Question: I have installed the Symfony2 plugin for Phpstorm but I can't get the IDE to see these existing services or other injected objects. Can these be fixed somehow, so the warnings go away?

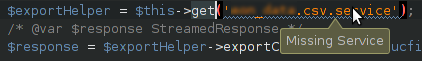
Answer: I had a similar problem and would recommend double checking the following...
1. As @Marcel suggested, check your Symfony2 plugin is turned on... 1.1. Settings > Symfony2 plugin 1.2. Check the paths to the these directories are correct, for some reason I had two symfony projects within a project so the default paths were not accurate

1. You should double check that the plugin's reference to your container XML is accurate, by default it will be "app\cache\devppDevDebugProjectContainer.xml" as you can see mine had to be updated and you can see the path is now "EXISTS", it said "ERROR" before 2.1. Settings > Symfony2 plugin > Container 2.2.
2. Then, as per @Igor's suggestion clear your cache